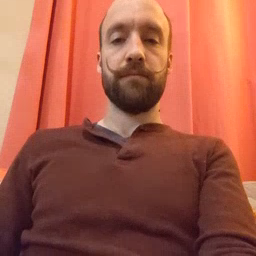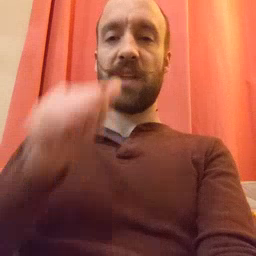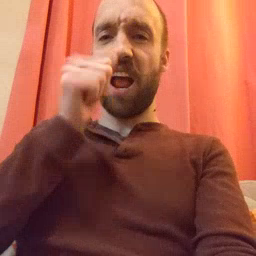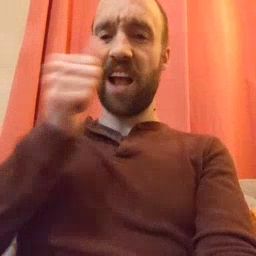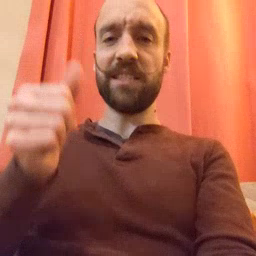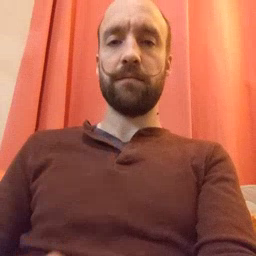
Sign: nuts